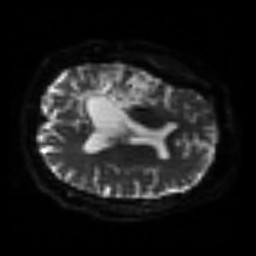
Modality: sbref
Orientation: axial
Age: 49
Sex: male
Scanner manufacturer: siemens
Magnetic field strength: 3 T
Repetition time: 3.2 s
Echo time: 0.081 s